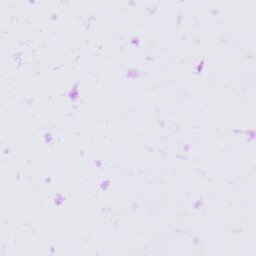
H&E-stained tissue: Prostate